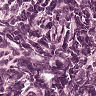
Metastatic tissue present: no